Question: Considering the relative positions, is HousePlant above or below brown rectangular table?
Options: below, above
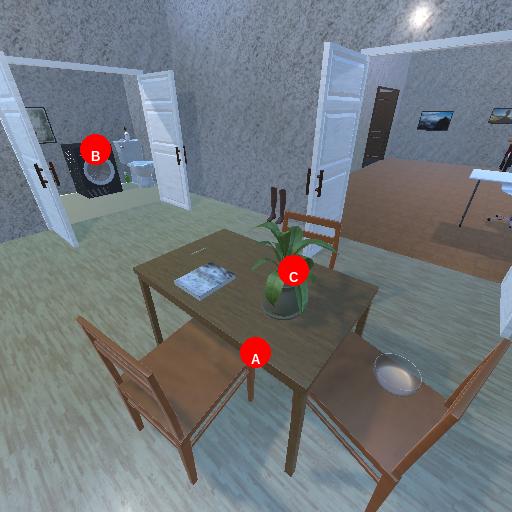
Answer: below